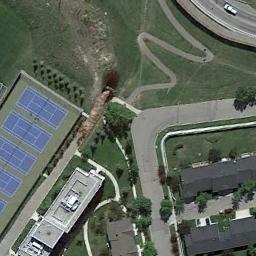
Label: tennis_court